Aerial crown-view tile of a tropical tree (Barro Colorado Island, Panama), acquired 20250915:
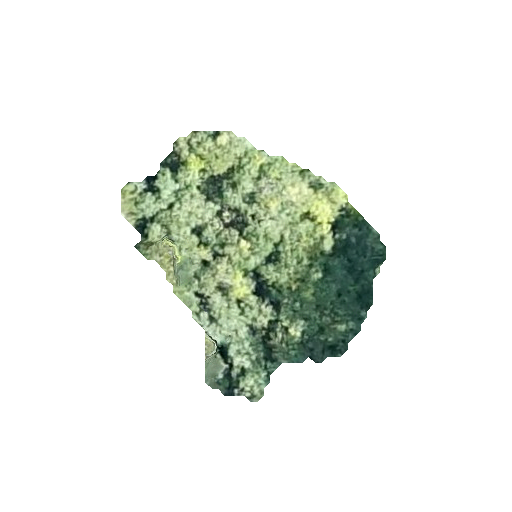
Species: Protium panamense
GBIF accepted scientific name: Protium panamense
Crown area: 62.566 m²